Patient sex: F
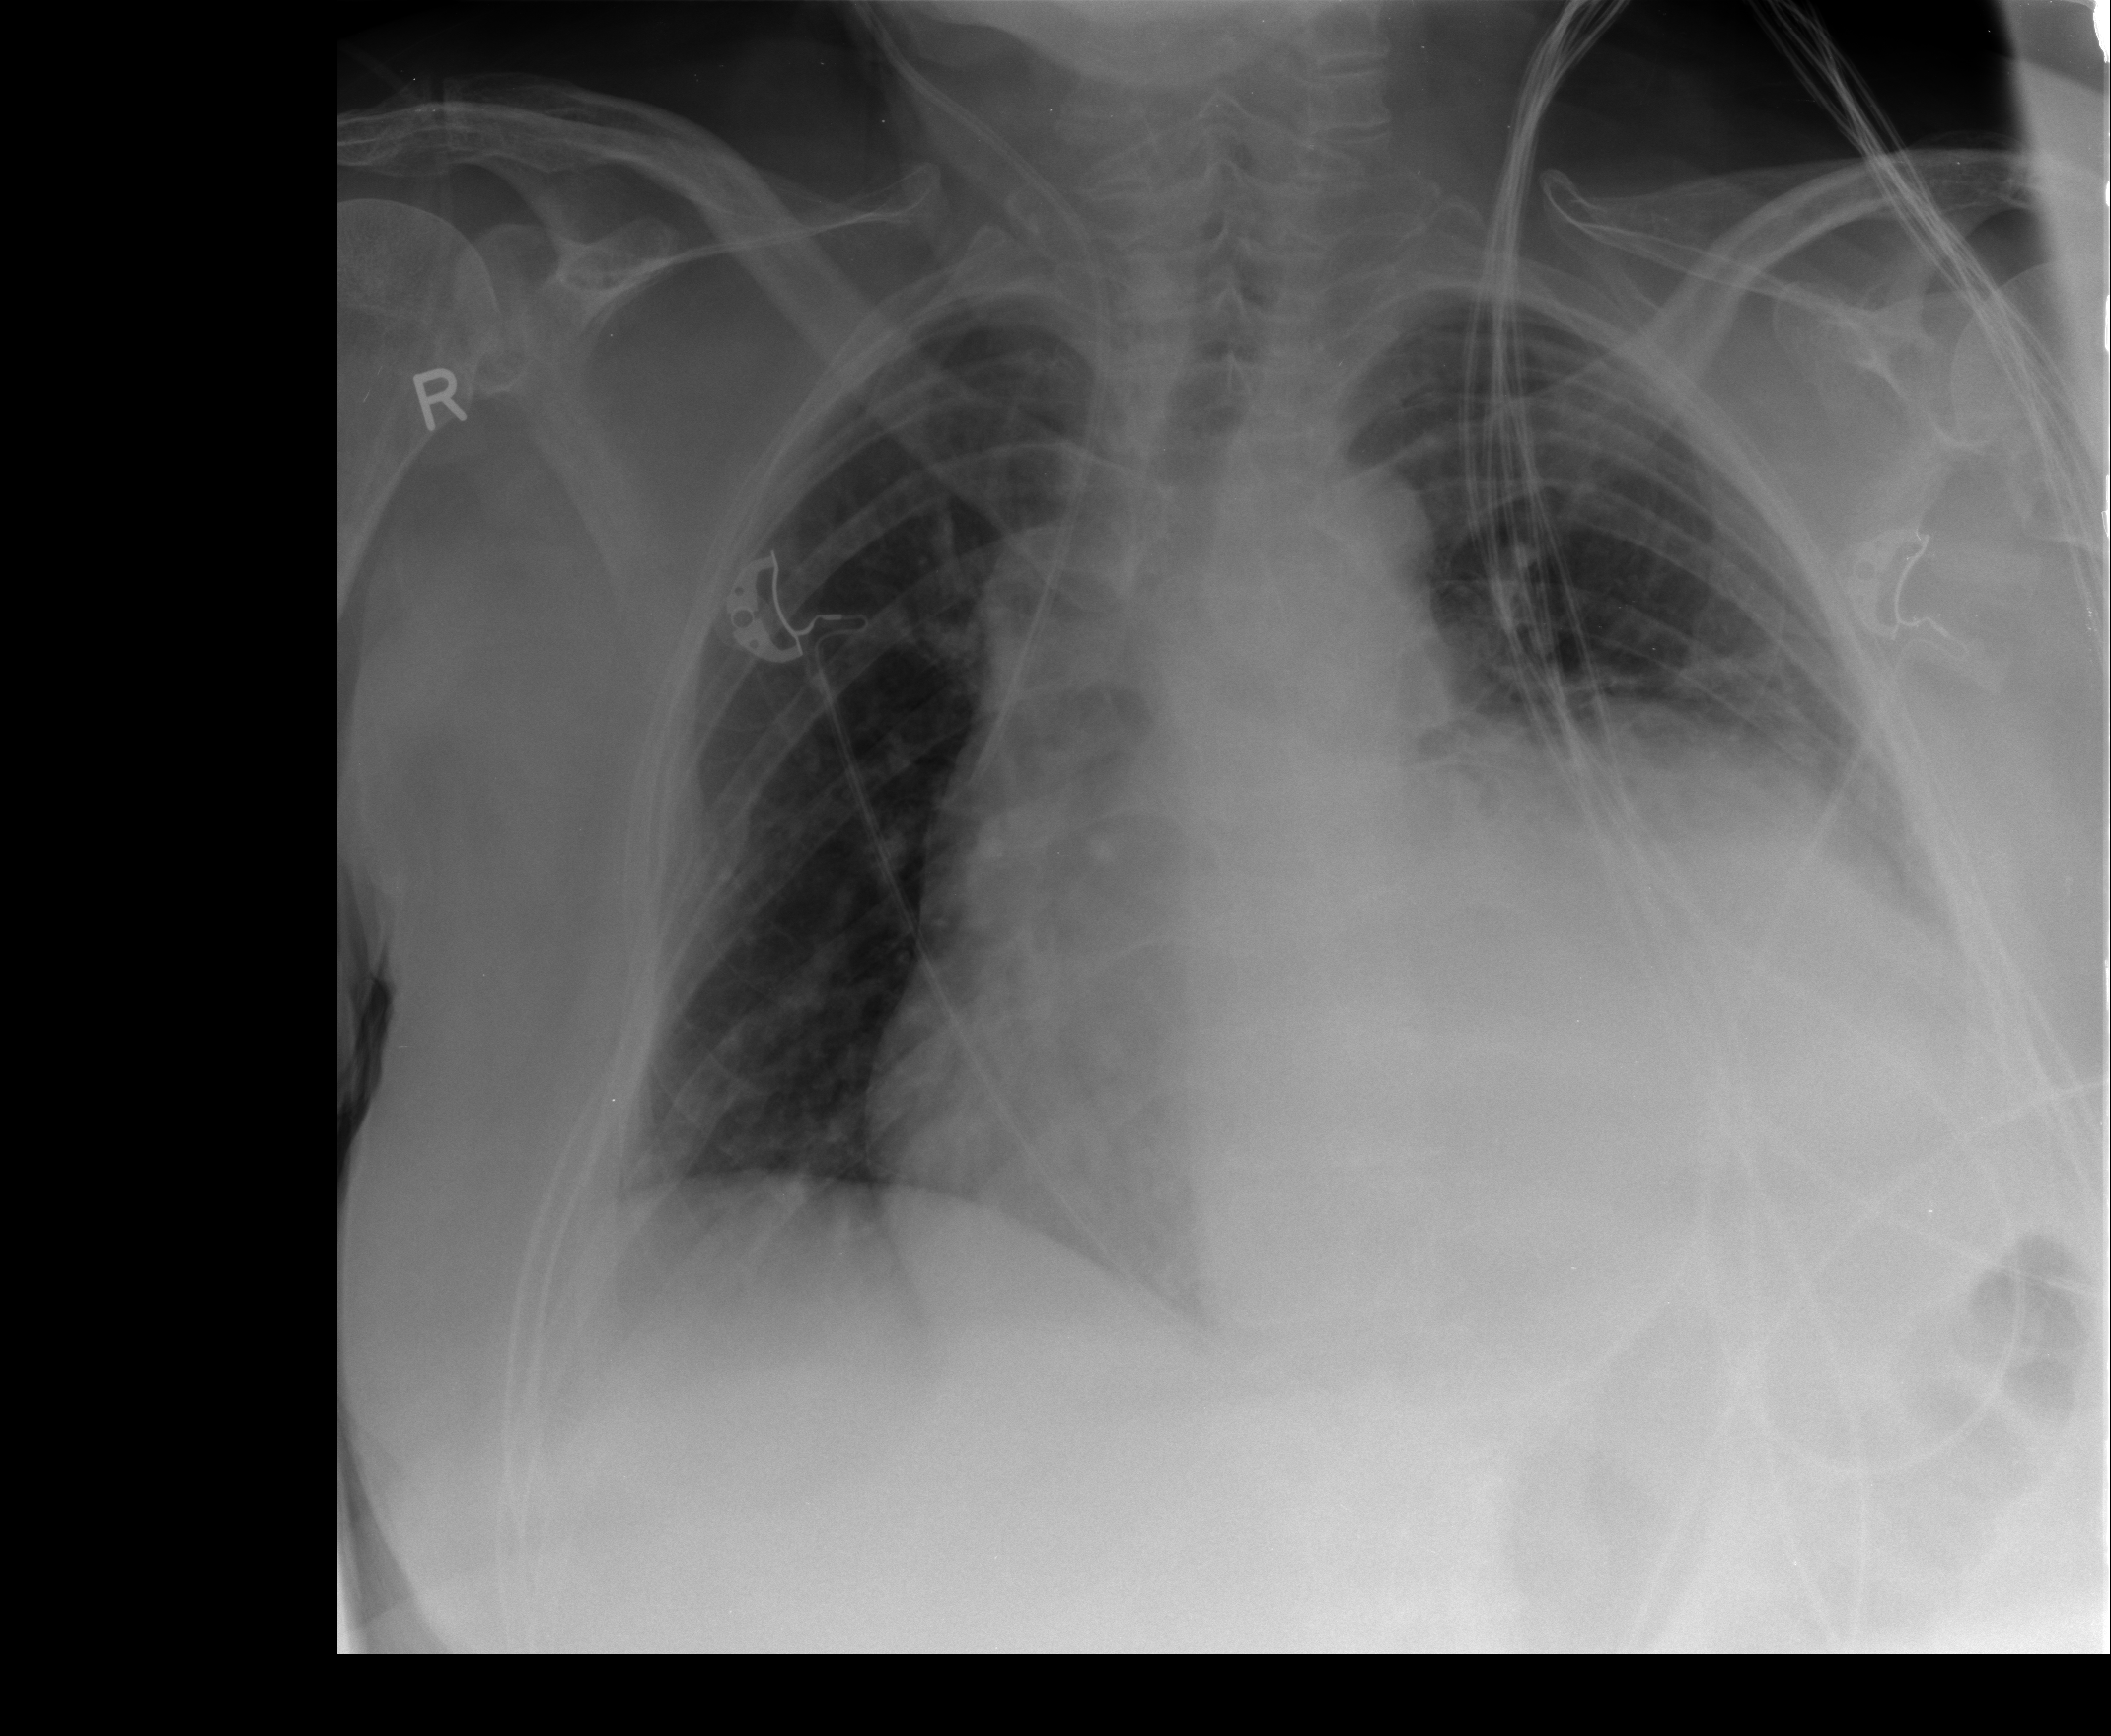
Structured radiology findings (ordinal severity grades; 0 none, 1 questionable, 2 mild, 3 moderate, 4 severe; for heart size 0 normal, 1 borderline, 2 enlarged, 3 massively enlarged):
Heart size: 3
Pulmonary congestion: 1
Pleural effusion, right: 0
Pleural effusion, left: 0
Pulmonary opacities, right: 0
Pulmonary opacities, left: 0
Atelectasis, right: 0
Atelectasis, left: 0